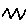
Label: zigzag